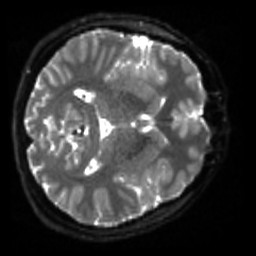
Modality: sbref
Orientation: axial
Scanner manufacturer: siemens
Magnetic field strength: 3 T
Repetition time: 4 s
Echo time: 0.0594 s